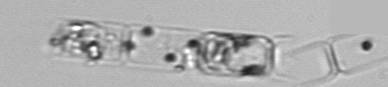
Label: Guinardia_delicatula_TAG_internal_parasite